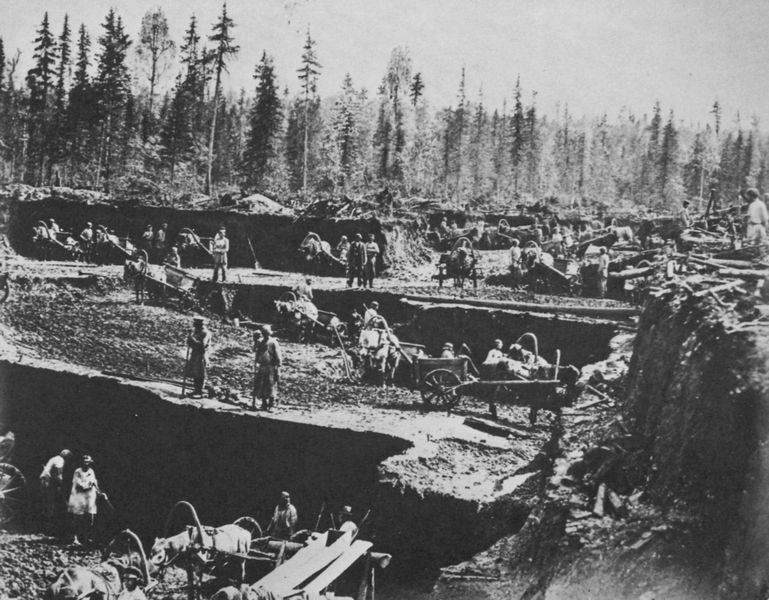
Titel: Goldförderstätten im Ural
Künstler: Russischer Photograph
Standort: Helsinki
Institution: Suomen Kansallismuseo
Schlagwörter: baum, himmel, mann, schatten, weiß, bäume, frauen, landschaft, menschen, frau, grau, holz, hut, licht, männer, schwarz, tiere, leute, zylinder, alt, stehen, baumstamm, erde, felder, natur, sonne, wege, boden, kind, wald, arbeit, esel, karren, pferd, pferde, räder, stock, deutschland, zaumzeug, gehstock, abhang, arbeiten, arbeiterinnen, russland, transport, steilhang, kahl, steil, kutsche, kutschen, speichen, ziehen, arbeiter, grube, holzkarren, kies, rad, wagen, tannen, krieg, planken, steg, stämme, stufen, bretter, foto, fotografie, photographie, kohle, geschirr, schnitt, schwarz-weiss, loch, seite, waffen, stöcke, staub, fichte, nadelbaum, tanne, schimmel, löcher, photo, seiten, handwerk, werkzeug, stäbe, kiefer, hanglage, moor, holzfäller, roden, rodung, gräber, nadelbäume, fichten, tannenwald, dreck, graben, nadelwald, nadelholz, torf, rampe, armut, fotographie, joch, ochsen, bau, stechen, fot, bauen, historisch, lager, ebenen, baustelle, nein, fuhrwerk, bauarbeiten, fundament, dokumentation, ausgrabung, schacht, steinbruch, abbau, geräte, bergbau, mine, grabung, feldlager, tagebau, pferdekarren, aker, aufseher, sträflinge, strassenbau, braunkohle, gruben, holzarbeiten, abtragen, abtransport, bauherren, berbau, bodenprofile, erdarbeiten, herr mit hut, kieswerk, kohleabbau, tageba, torf stechen, torfabbau, torfstecher, täiga, waldarbeiten, harz, rohden, furwerk, erdabtragung, sibieren, tagelöhne, plateaux